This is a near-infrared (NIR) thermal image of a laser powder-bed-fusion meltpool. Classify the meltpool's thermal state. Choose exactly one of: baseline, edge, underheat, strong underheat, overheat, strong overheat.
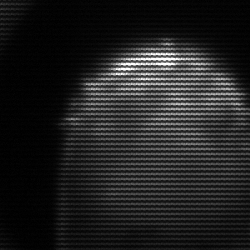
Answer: edge